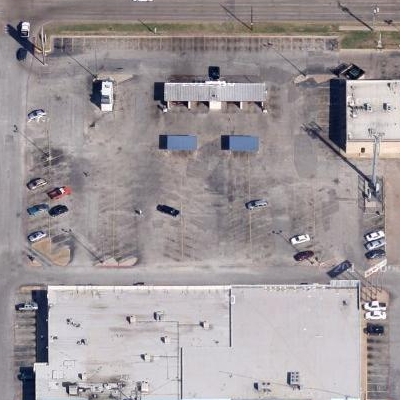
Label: gParking